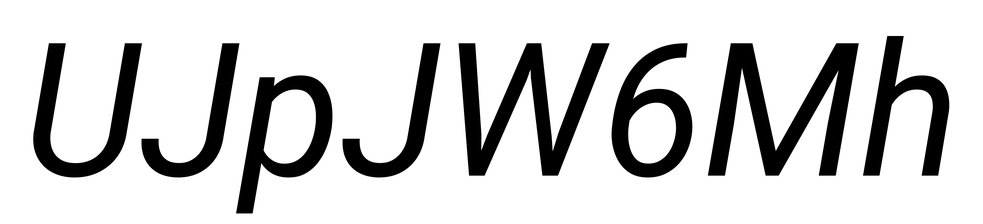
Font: Roboto-Italic_Italic